Field crop: tomato
Growth stage: 1
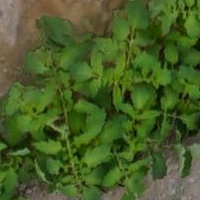
Species: tomato